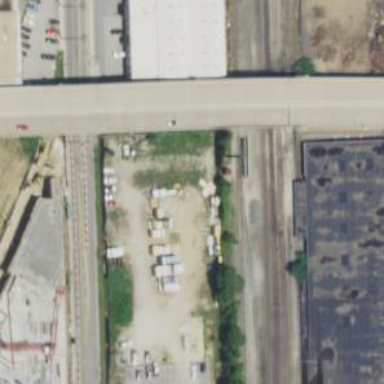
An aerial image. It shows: Railway siding with rails.